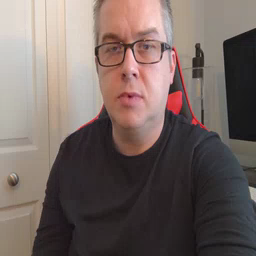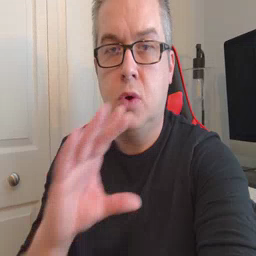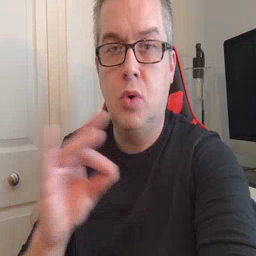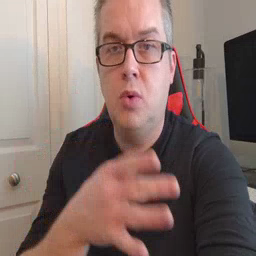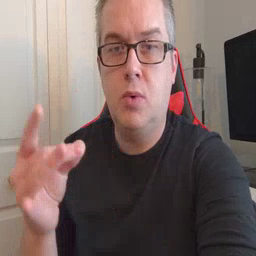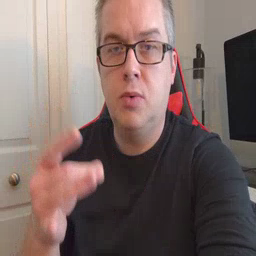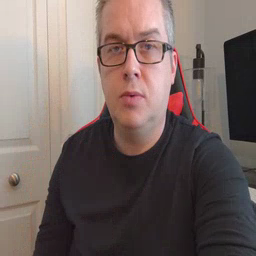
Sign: story